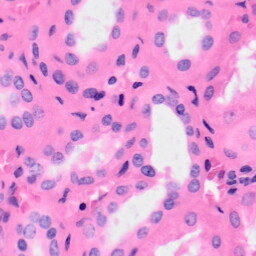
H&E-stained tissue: Kidney